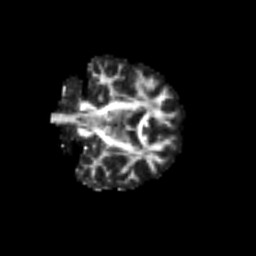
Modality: FA
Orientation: coronal
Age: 74
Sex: female
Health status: ill
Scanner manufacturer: siemens
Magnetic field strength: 3 T
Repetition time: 8.7 s
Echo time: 0.11 s